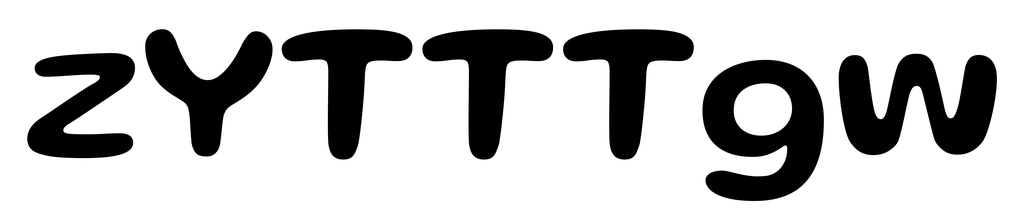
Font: Gluten_Medium